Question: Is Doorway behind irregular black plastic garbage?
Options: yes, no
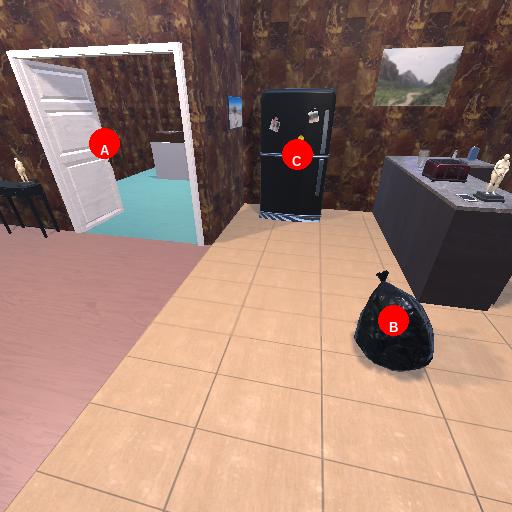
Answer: yes